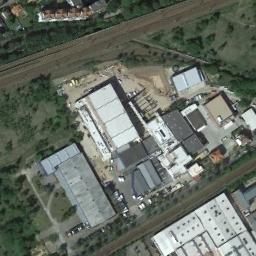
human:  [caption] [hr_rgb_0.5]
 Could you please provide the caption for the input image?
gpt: The industrial area with some workshops of different sizes is surrounded by a green area .

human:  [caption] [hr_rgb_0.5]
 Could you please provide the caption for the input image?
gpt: There are many trees in the margins of the industrial region .

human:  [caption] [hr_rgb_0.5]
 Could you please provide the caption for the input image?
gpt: There is a road above the industrial area .

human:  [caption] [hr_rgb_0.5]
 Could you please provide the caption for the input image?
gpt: There are some trees and some gray buildings on the industrial area .

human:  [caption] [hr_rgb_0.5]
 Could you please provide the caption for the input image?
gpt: There are many neatly arranged factories and roads in an industrial area, With good greenery and empty spaces .